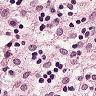
Metastatic tissue present: no